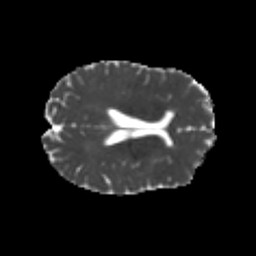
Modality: MD
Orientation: axial
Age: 22
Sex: female
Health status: healthy
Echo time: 0.074 s